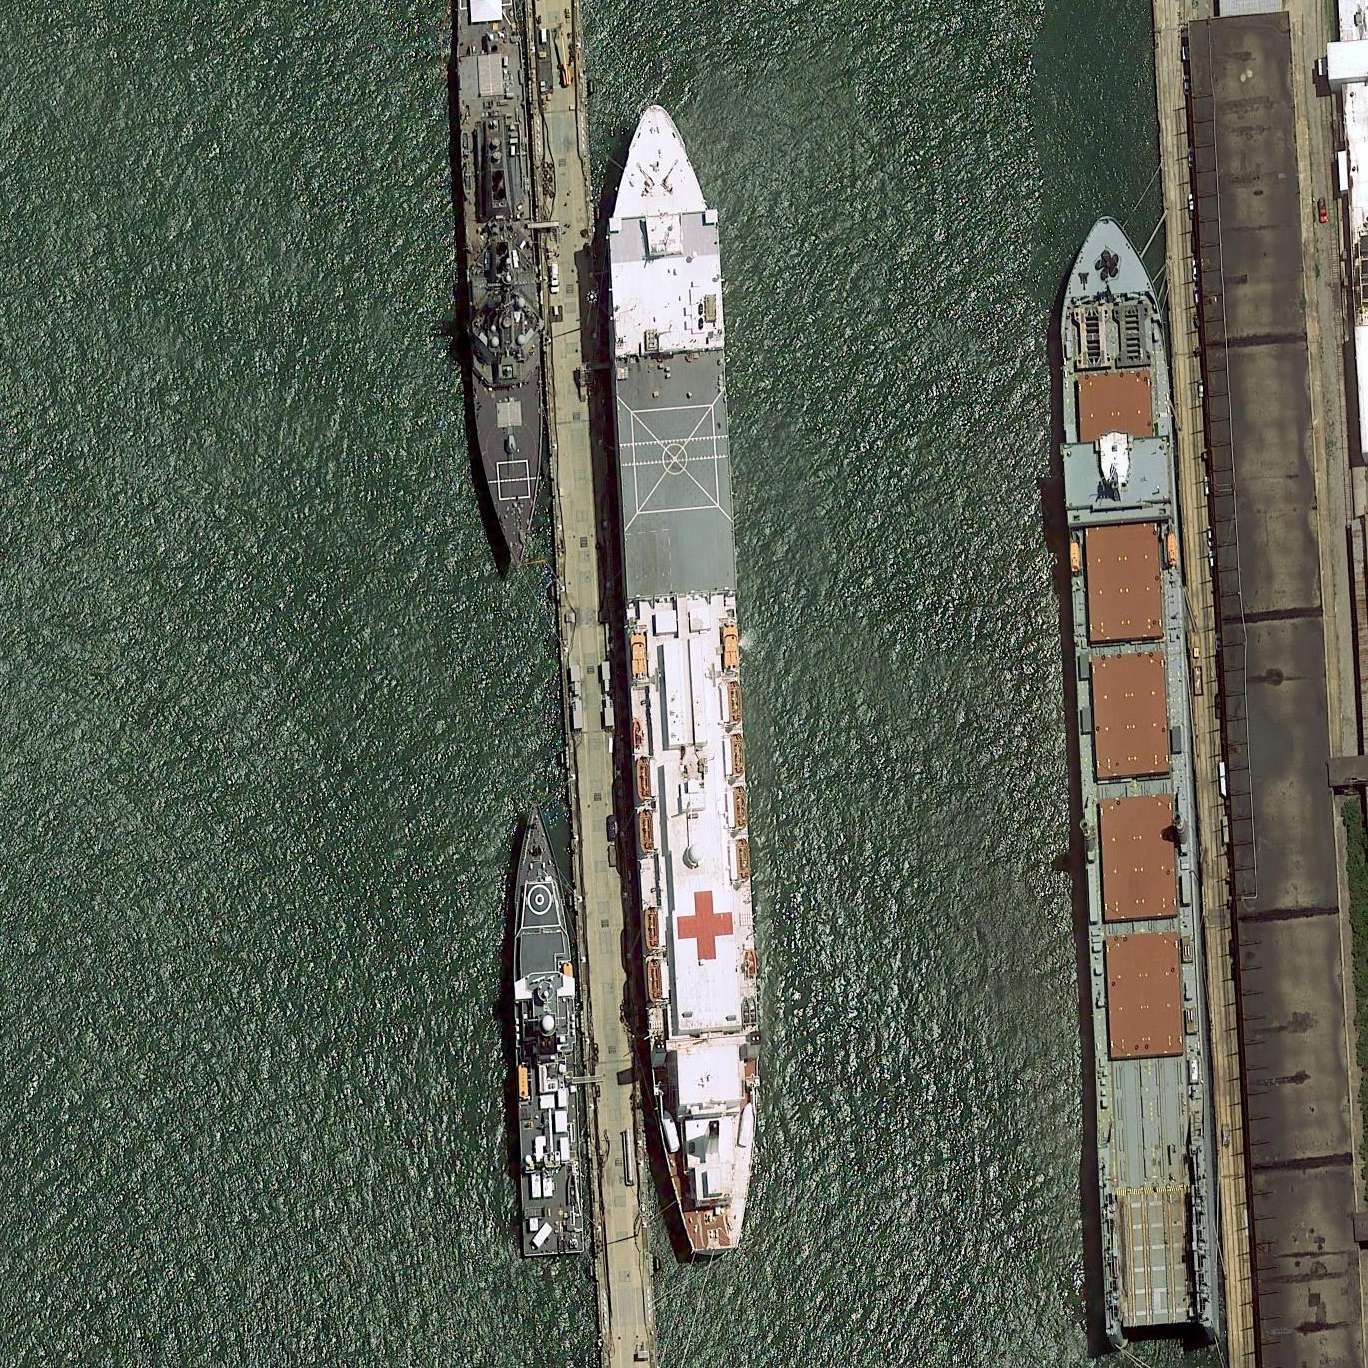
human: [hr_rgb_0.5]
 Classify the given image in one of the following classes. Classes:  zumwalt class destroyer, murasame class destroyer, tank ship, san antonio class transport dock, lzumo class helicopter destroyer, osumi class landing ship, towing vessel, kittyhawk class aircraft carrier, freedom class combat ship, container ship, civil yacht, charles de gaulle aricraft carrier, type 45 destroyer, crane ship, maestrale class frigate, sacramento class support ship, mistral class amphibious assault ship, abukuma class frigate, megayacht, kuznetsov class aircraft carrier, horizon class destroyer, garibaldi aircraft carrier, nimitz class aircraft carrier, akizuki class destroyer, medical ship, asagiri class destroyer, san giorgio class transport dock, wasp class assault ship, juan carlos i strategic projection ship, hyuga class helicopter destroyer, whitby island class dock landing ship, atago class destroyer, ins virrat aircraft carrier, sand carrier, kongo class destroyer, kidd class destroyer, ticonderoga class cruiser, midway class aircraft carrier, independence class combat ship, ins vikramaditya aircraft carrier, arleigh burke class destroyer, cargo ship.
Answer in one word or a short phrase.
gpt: Medical ship